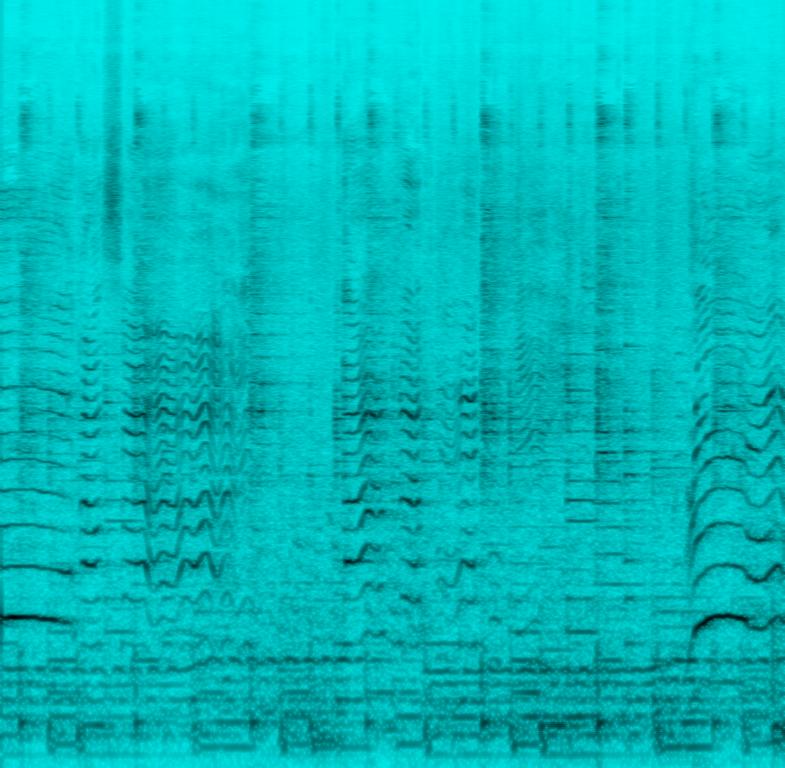
The low quality recording features a live performance of a soul song and it consists of passionate male vocal singing over playback instrumentals. The instrumental consists of a shimmering tambourine layered with punchy snare hits, soft kick hits, some toms rolls, groovy bass, electric guitar melody and harmonizing male vocals. It sounds emotional, soulful, hopeful and joyful.